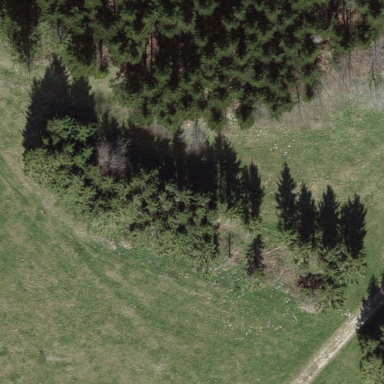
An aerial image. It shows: Forest with needle-leaved trees.